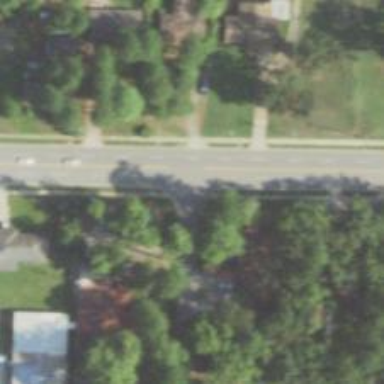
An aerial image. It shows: Unmarked road crossing.